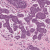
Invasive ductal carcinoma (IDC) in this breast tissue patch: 0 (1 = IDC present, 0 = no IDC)